Question: I am using list fragment with a list header and need to add a set of list inside the first list item.

I am using custom list adapter to load the list items. Now for List Item 1 - I need to add a subview on top of list item from within the list adapter. How should I go about this? I am not sure if expandable list item is what I wanna use here.
My custom adapter's getView looks something like this:
'''
public View getView(int position, View convertView, ViewGroup parent) {
ViewHolder holder = null;
int type = getItemViewType(position);
if (convertView == null) {
holder = new ViewHolder();
switch (type) {
case TYPE_LIST_ITEM_1:
convertView = mInflater.inflate(R.id.list_item_one, null);
/* add code */
/* add another list adapter? */
break;
case TYPE_LIST_ITEM_OTHERS:
convertView = mInflater.inflate(R.layout.list_item_other, null);
/* add code for below list */
break;
}
convertView.setTag(holder);
}
else {
holder = (ViewHolder)convertView.getTag();
}
return convertView;
}
'''
What would be a optimal way of going about it, without losing the header view which uses
'''
myListView.addHeaderView(myHeaderView);
'''
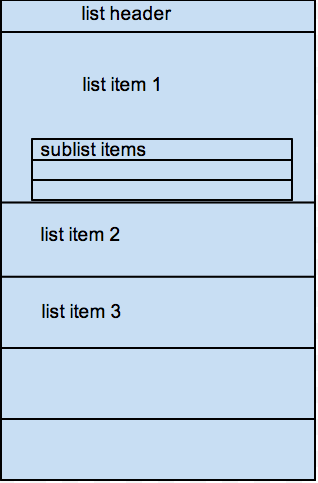
Answer: I figured out a work around by using the following code, putting it here:
When updating the custom list adapter (ex: myCustomListAdapter) using base adapter you can define different method to add list item and sublist items:
'''
myCustomAdapter.addListItem(new ListItemObject (item));
myCustomAdapter.addSublistItem(new SublistItemObject (item));
'''
And then use the getView to inflate different layouts and use your custom object to identify what you wanna do with them and how you want to display them. While the list adapter identify as all part of the list view.
'''
public View getView(int position, View convertView, ViewGroup parent) {
ViewHolder holder;
int type = getItemViewType(position);
final SuperListItemObject item = (SuperListItemObject) getItem(position);
if (convertView == null) {
holder = new ViewHolder();
switch (type) {
case TYPE_LIST_ITEM:
convertView = mInflater.inflate(R.layout.list_item, null);
holder.text=(TextView) convertView.findViewById(R.id.textview);
break;
case TYPE_SUBLIST_ITEM:
convertView = mInflater.inflate(R.layout.sublist_item, null);
holder.subtext=(TextView) convertView.findViewById(R.id.text);
break;
}
convertView.setTag(holder);
}
else {
holder = (ViewHolder)convertView.getTag();
}
if(item instanceof ListItemObject){
holder.text.setText("this is list item");
holder.text.setTextColor(Color.RED);
//your code for list item
}
if(item instanceof SublistItemObject){
holder.subtext.setText("this is sublist item");
holder.subtext.setTextColor(Color.BLUE);
//your code for sublist item
}
return convertView;
}
'''
Here the layout which you inflate for sublist can be customized using layout_marginLeft=20dp and layout_marginRight=20dp